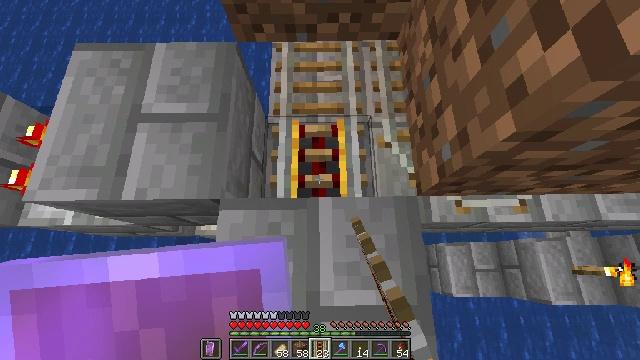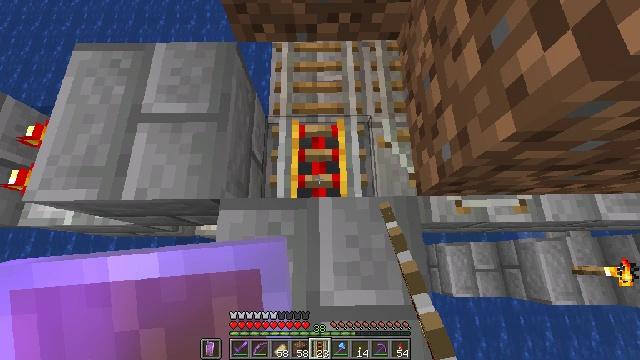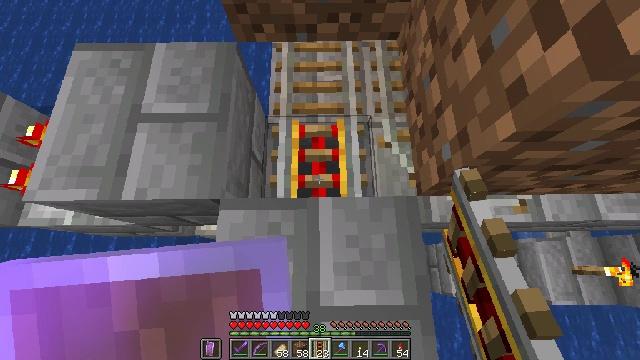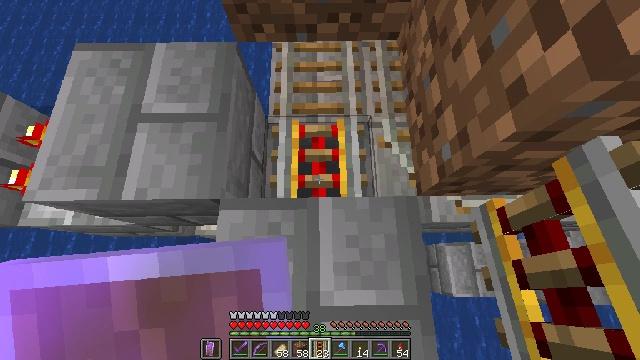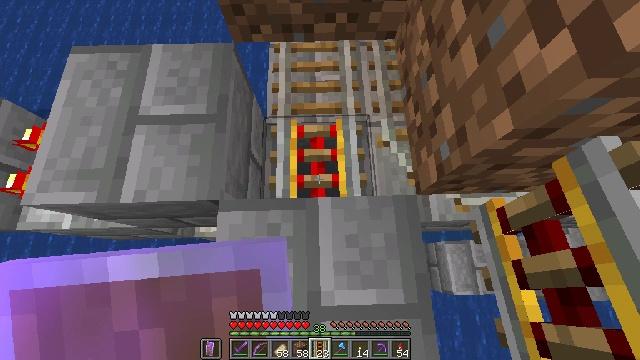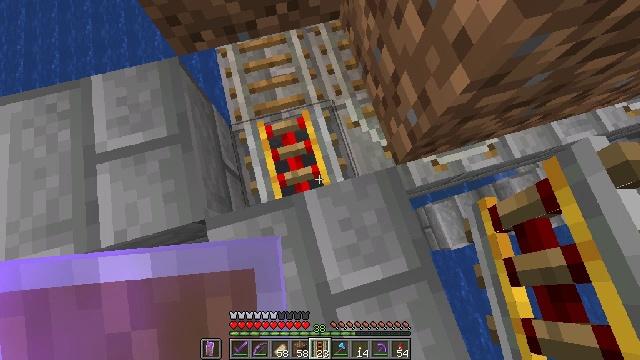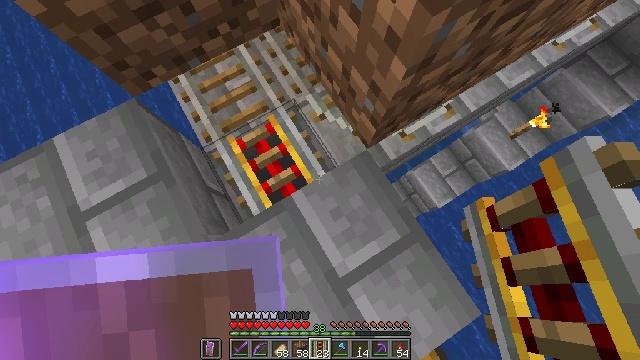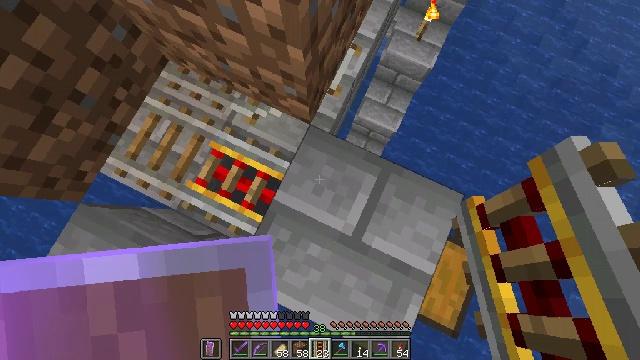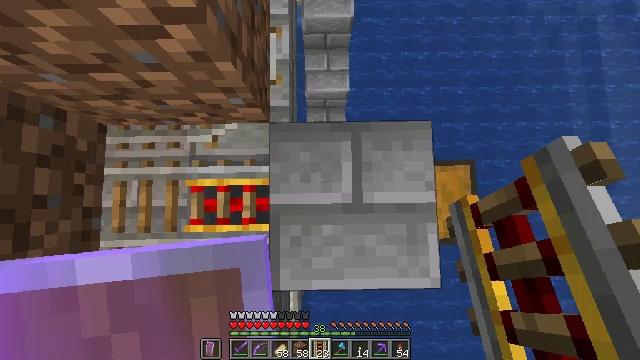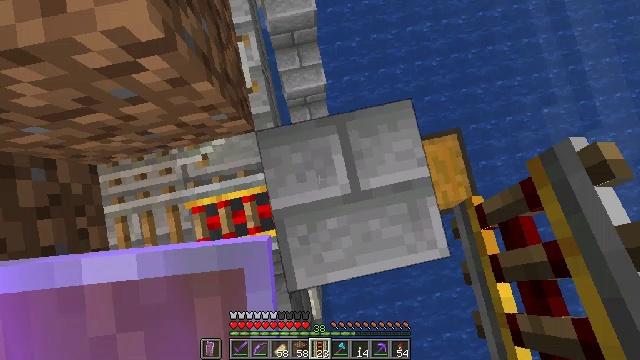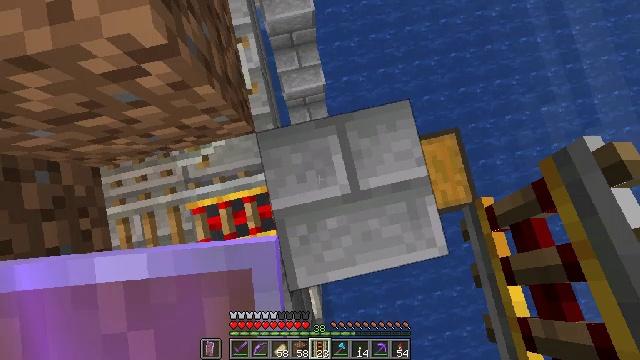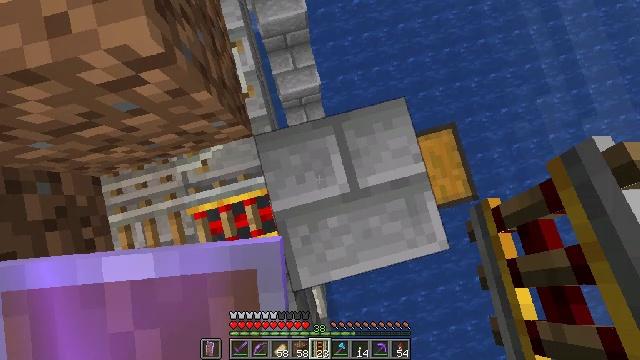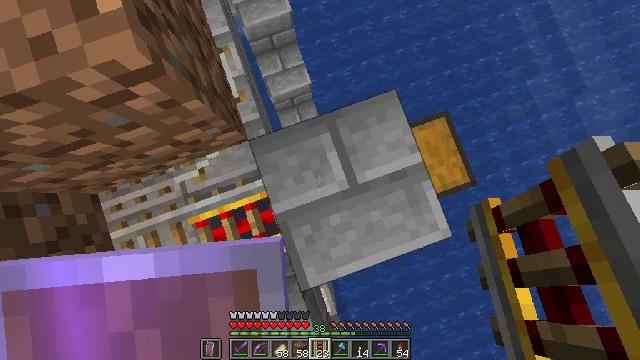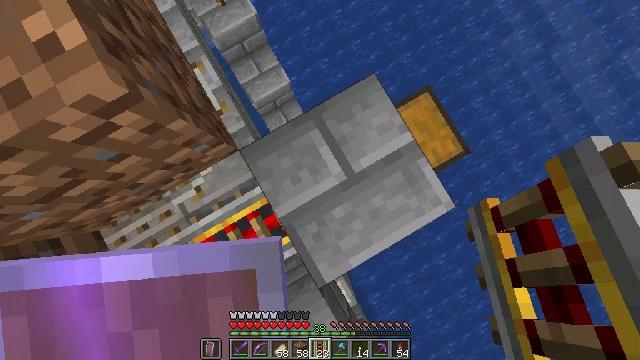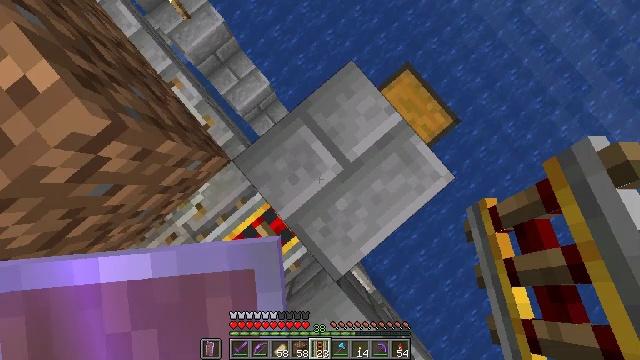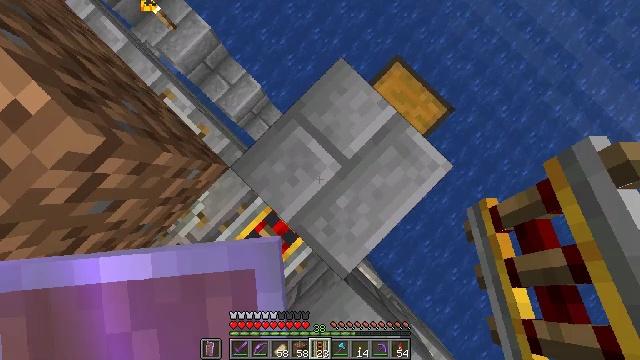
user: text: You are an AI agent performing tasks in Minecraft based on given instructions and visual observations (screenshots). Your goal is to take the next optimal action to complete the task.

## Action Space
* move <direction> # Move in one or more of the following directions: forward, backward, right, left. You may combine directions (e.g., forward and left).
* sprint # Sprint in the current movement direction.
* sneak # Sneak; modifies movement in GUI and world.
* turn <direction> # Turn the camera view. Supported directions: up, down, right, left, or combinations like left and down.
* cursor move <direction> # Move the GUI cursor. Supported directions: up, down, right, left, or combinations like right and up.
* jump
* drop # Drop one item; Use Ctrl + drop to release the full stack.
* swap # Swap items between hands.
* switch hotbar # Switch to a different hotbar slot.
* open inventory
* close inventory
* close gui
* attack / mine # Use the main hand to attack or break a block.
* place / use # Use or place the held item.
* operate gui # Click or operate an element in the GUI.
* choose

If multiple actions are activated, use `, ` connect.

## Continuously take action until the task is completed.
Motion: motion action
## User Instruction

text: Create the hopper minecart in the crafting table.
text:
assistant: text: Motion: sneak
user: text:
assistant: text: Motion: sneak
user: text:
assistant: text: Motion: sneak
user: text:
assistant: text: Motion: sneak
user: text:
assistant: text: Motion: turn right and down
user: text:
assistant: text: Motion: turn right and down
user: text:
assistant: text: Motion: turn right and down
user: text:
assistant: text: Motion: turn right and down
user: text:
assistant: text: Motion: turn right
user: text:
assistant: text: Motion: no_op
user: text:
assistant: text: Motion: turn right
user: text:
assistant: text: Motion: turn right
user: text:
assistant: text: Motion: turn right
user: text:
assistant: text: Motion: turn right and down
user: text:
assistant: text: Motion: turn right
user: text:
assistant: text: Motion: turn right
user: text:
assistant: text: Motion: turn right
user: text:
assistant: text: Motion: turn right
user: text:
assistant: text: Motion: turn right and up
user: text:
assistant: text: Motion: turn right and up
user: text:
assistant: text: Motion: no_op
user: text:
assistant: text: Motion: move forward
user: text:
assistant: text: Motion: move forward
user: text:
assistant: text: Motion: move forward
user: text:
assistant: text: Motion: no_op
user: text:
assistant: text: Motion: no_op
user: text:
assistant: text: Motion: no_op
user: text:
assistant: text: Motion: no_op
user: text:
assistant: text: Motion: no_op
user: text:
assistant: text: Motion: no_op